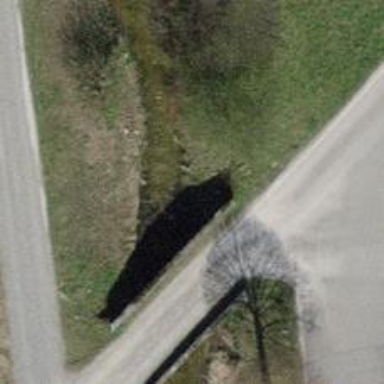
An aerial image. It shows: There is tunnel.